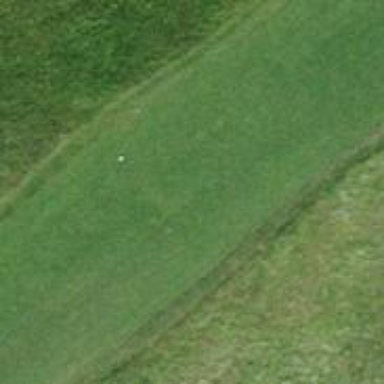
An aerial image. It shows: Golf tee.